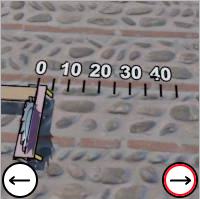
Task: length
Answer: 0
First scale value: 10.0